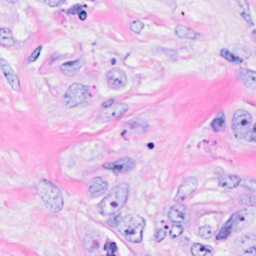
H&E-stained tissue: Breast